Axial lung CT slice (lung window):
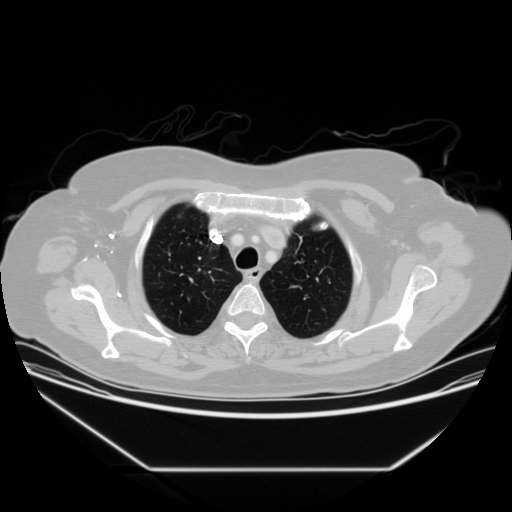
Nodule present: no